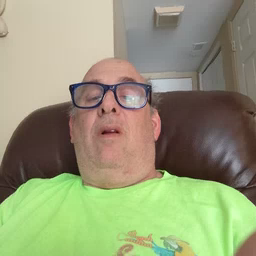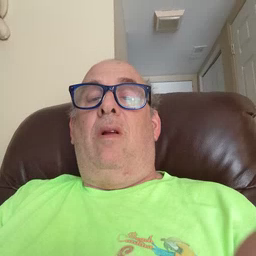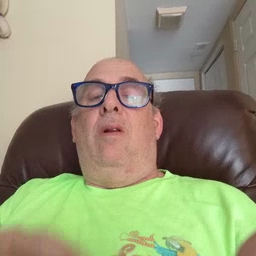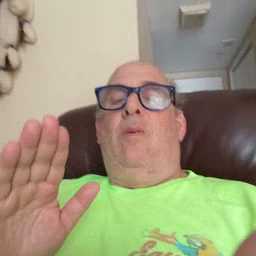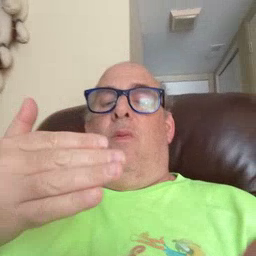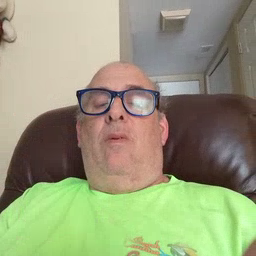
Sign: room